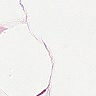
Metastatic tissue present: no